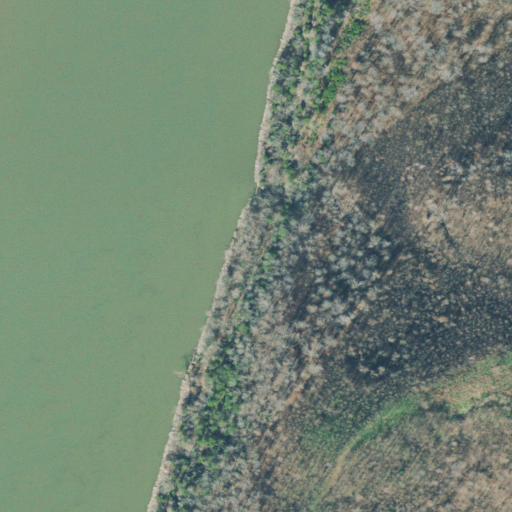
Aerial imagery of cliff(s) in Tennessee named New Era Bluff containing open water, deciduous forest, evergreen forest, herbaceous wetlands, shrub, woody wetlands, and barren land